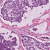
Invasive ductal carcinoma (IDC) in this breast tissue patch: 1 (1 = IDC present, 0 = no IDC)